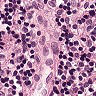
Metastatic tissue present: no